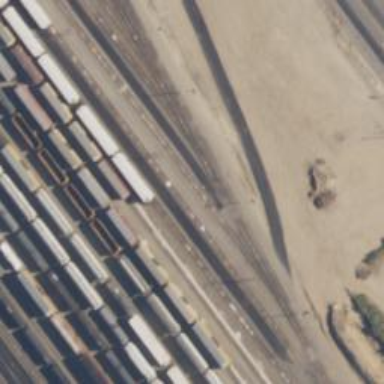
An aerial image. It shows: Railway yard.